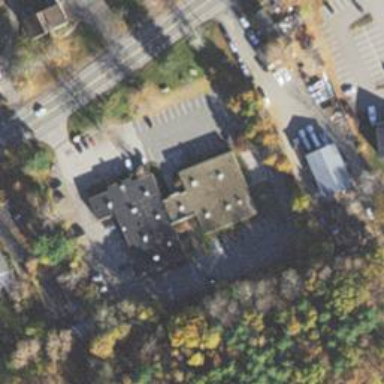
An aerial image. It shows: Healthcare centre.